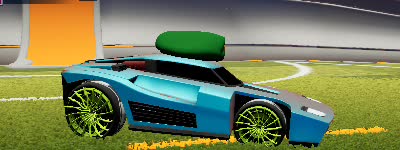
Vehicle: breakout